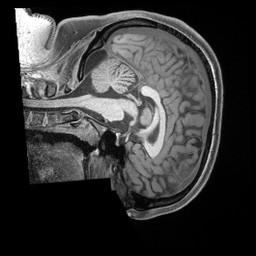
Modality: T1w
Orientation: sagittal
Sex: female
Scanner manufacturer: siemens
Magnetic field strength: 3 T
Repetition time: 2.4 s
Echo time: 0.00222 s